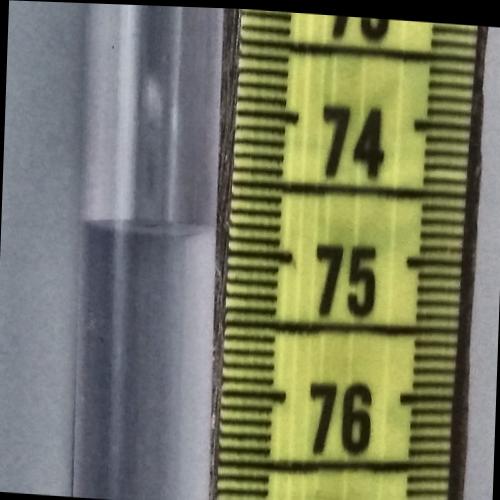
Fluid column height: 74.9 cm